Interaction volume radius: 5 \u00c5
Interaction volume height: 10 \u00c5
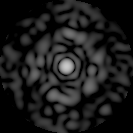
Disorder parameter: 0.8638